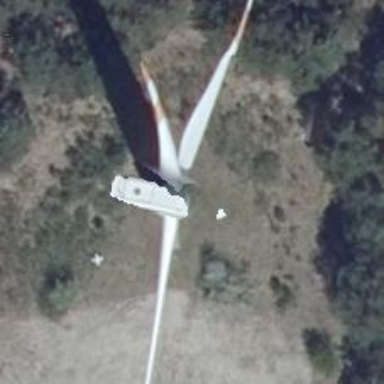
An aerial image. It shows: Wind turbine power generator.